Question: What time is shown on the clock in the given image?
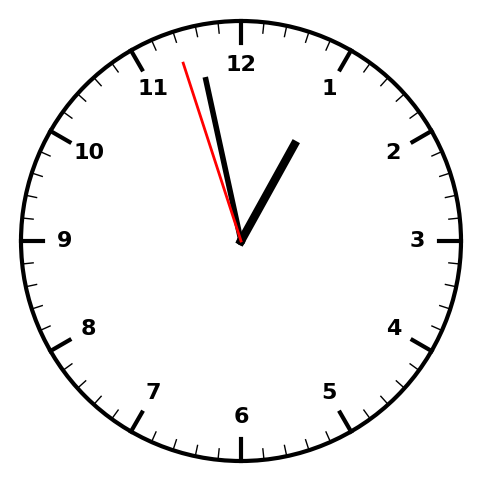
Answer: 12:57:57